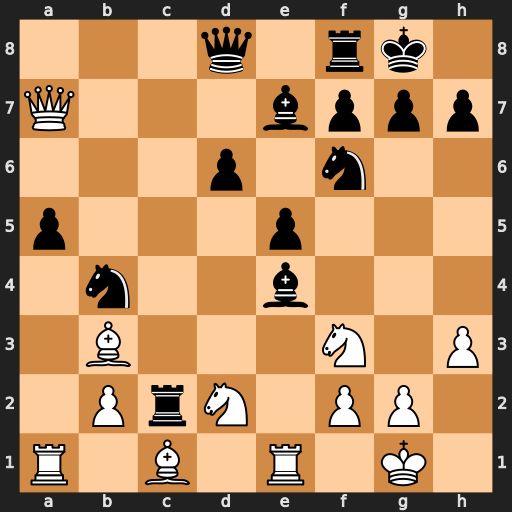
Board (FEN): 3q1rk1/Q3bppp/3p1n2/p3p3/1n2b3/1B3N1P/1PrN1PP1/R1B1R1K1
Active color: w
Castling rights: -
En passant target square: -
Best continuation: Nxe4 Nxe4 Rxe4 Rc7 Qe3